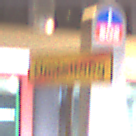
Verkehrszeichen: EndeDerUmleitungsankuendigung
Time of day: NotSpecified
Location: Indoor (Urban)
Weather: NotSpecified
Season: NotSpecified
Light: Artificial